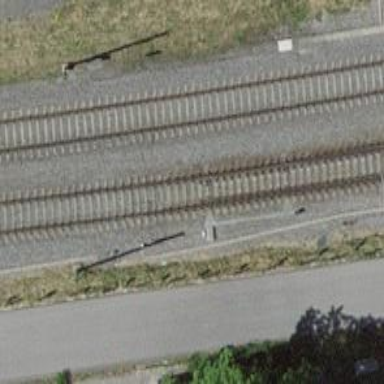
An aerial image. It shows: Railway switch.